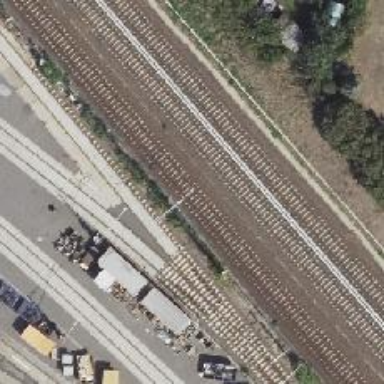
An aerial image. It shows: Railway milestone with catenary mast.